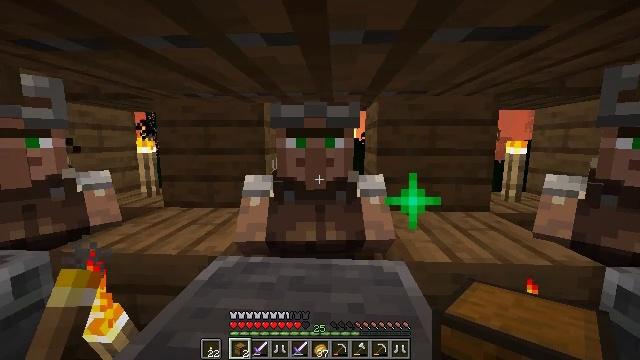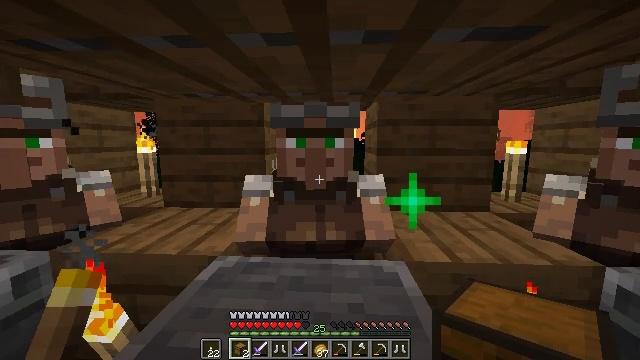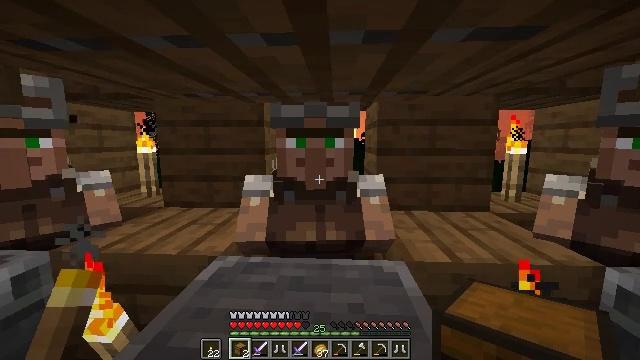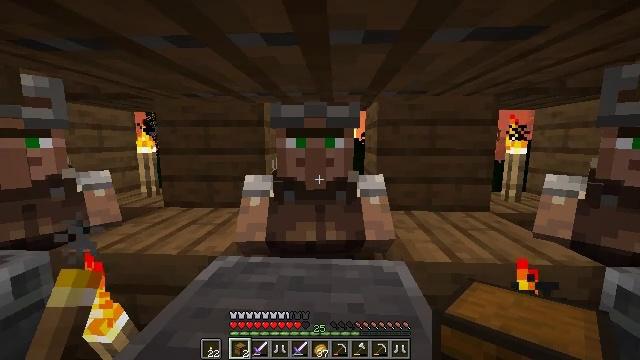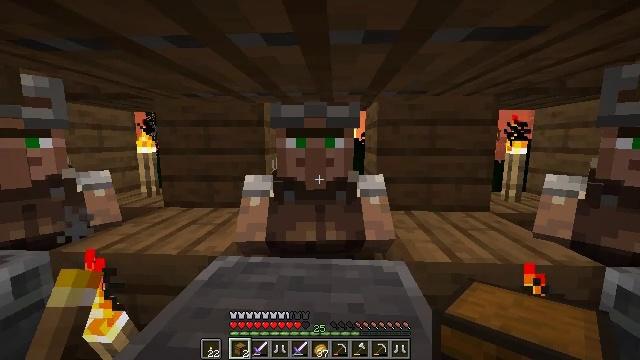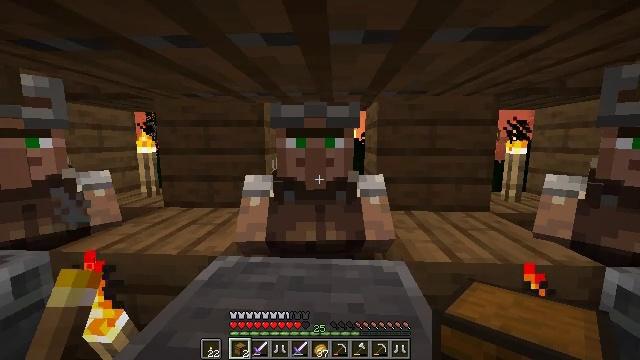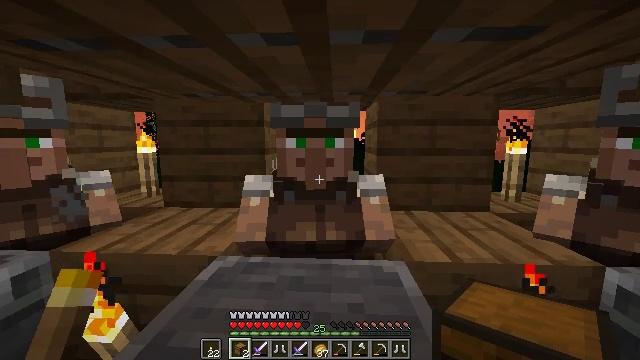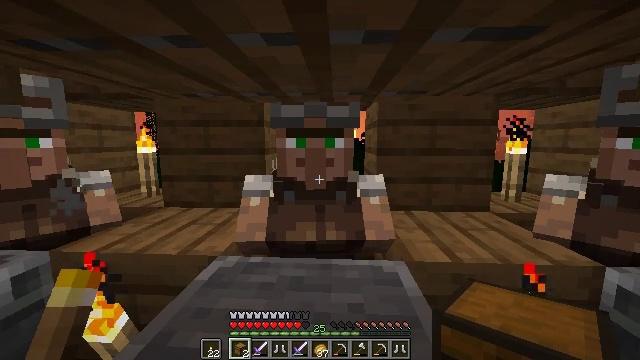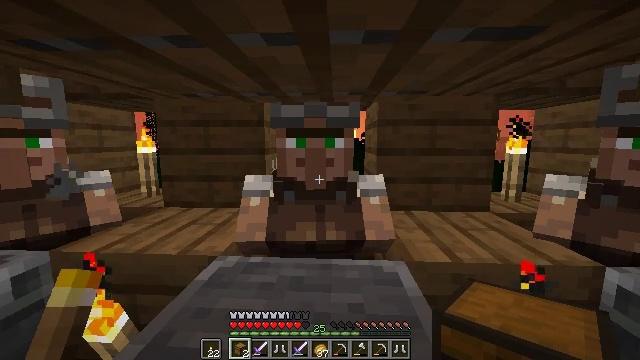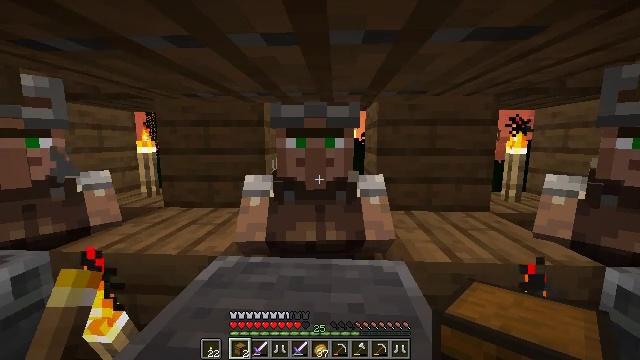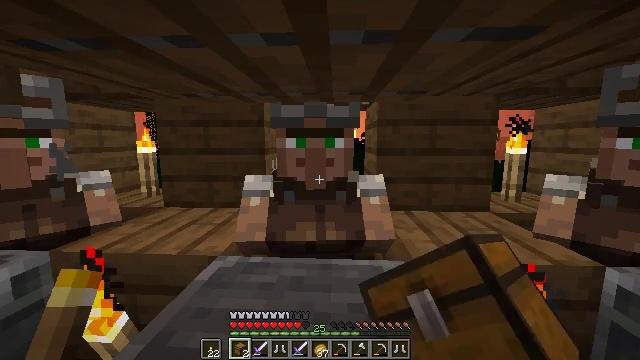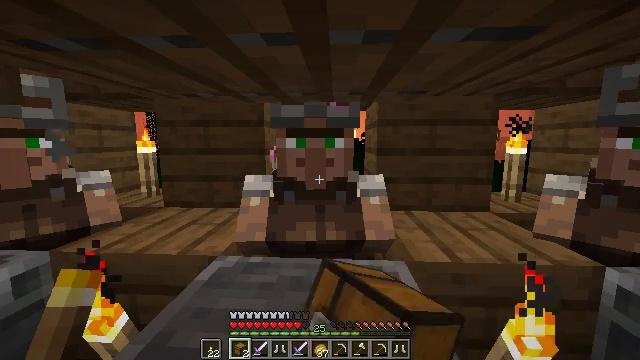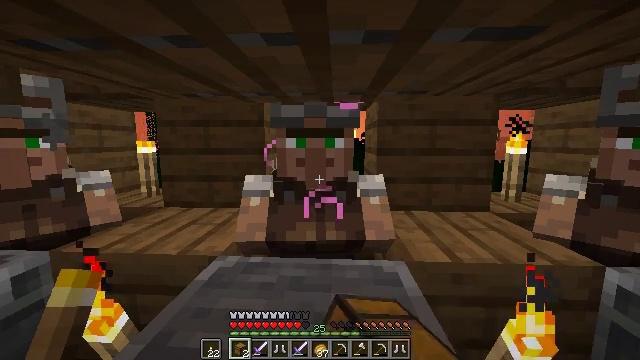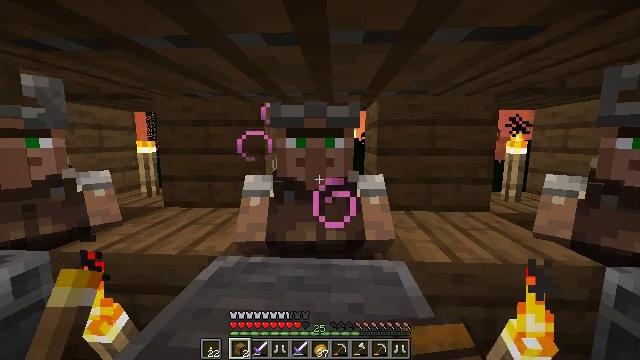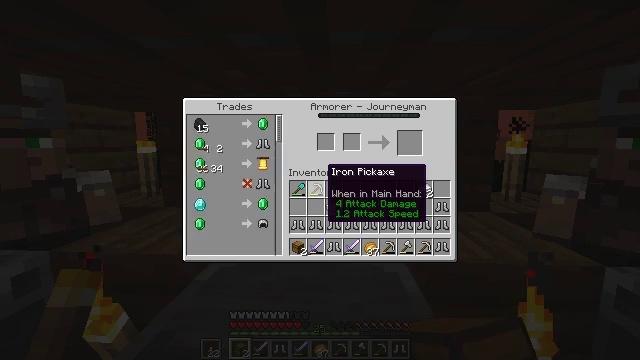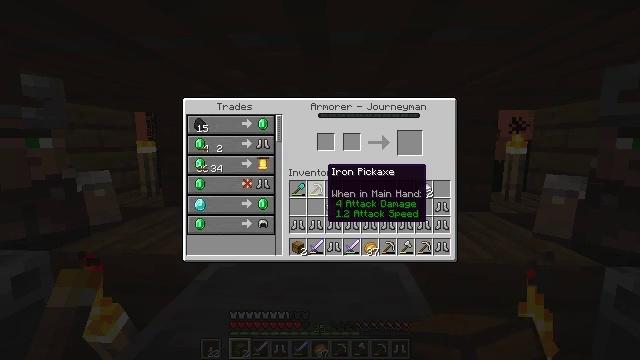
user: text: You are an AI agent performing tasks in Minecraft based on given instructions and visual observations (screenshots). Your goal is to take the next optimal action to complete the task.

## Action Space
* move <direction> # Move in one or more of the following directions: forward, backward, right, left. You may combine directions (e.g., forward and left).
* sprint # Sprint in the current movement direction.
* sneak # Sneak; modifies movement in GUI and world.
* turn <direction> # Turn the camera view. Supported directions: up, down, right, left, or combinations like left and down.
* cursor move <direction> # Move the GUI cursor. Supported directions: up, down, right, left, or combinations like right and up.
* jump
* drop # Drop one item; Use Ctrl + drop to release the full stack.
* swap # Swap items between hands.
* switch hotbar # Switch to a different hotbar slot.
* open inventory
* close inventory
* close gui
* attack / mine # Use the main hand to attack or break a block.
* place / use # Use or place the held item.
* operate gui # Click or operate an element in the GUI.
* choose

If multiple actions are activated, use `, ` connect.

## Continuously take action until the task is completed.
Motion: motion action
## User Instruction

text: Create a chainmail helmet in the crafting grid.
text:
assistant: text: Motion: no_op
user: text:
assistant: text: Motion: no_op
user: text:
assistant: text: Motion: no_op
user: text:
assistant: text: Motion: no_op
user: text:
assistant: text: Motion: no_op
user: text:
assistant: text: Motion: no_op
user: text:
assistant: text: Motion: no_op
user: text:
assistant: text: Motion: no_op
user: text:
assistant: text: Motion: use / place
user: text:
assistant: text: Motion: use / place
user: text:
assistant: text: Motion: use / place
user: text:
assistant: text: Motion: use / place
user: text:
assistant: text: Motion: no_op
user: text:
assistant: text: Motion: open gui
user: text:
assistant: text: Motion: no_op
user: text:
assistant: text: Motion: no_op
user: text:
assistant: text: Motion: no_op
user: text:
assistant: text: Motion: no_op
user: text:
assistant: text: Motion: no_op
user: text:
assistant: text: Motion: no_op
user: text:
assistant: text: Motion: no_op
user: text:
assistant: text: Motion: no_op
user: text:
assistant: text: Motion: no_op
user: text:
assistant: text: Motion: cursor move left
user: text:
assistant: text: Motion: cursor move left
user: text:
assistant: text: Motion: no_op
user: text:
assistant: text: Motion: no_op
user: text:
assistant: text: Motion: cursor move left
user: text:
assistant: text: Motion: cursor move left
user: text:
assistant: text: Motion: cursor move left